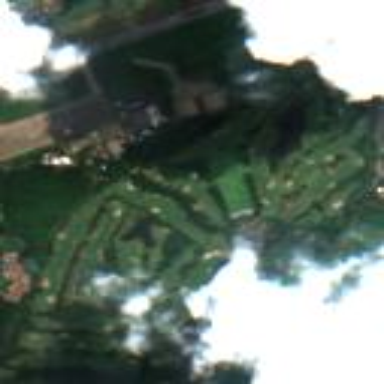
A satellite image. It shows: Golf Course designated for leisure land.